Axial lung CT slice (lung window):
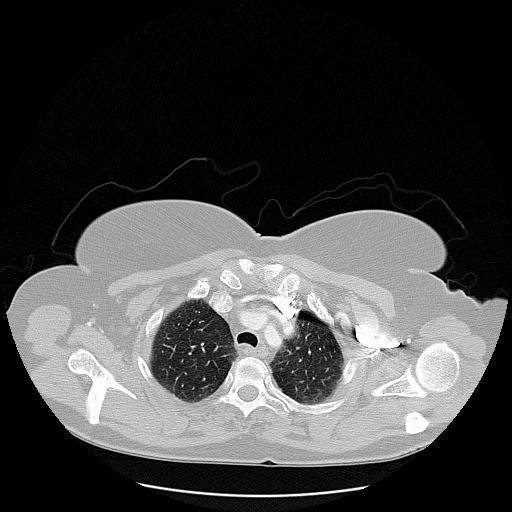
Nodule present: no